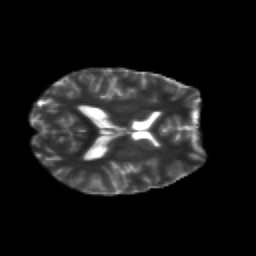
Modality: T2w
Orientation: axial
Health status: healthy
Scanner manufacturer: siemens
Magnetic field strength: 3 T
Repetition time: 10.6 s
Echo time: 0.092 s